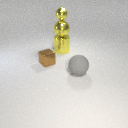
large yellow metal cylinder to the left of large gray rubber sphere